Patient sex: M
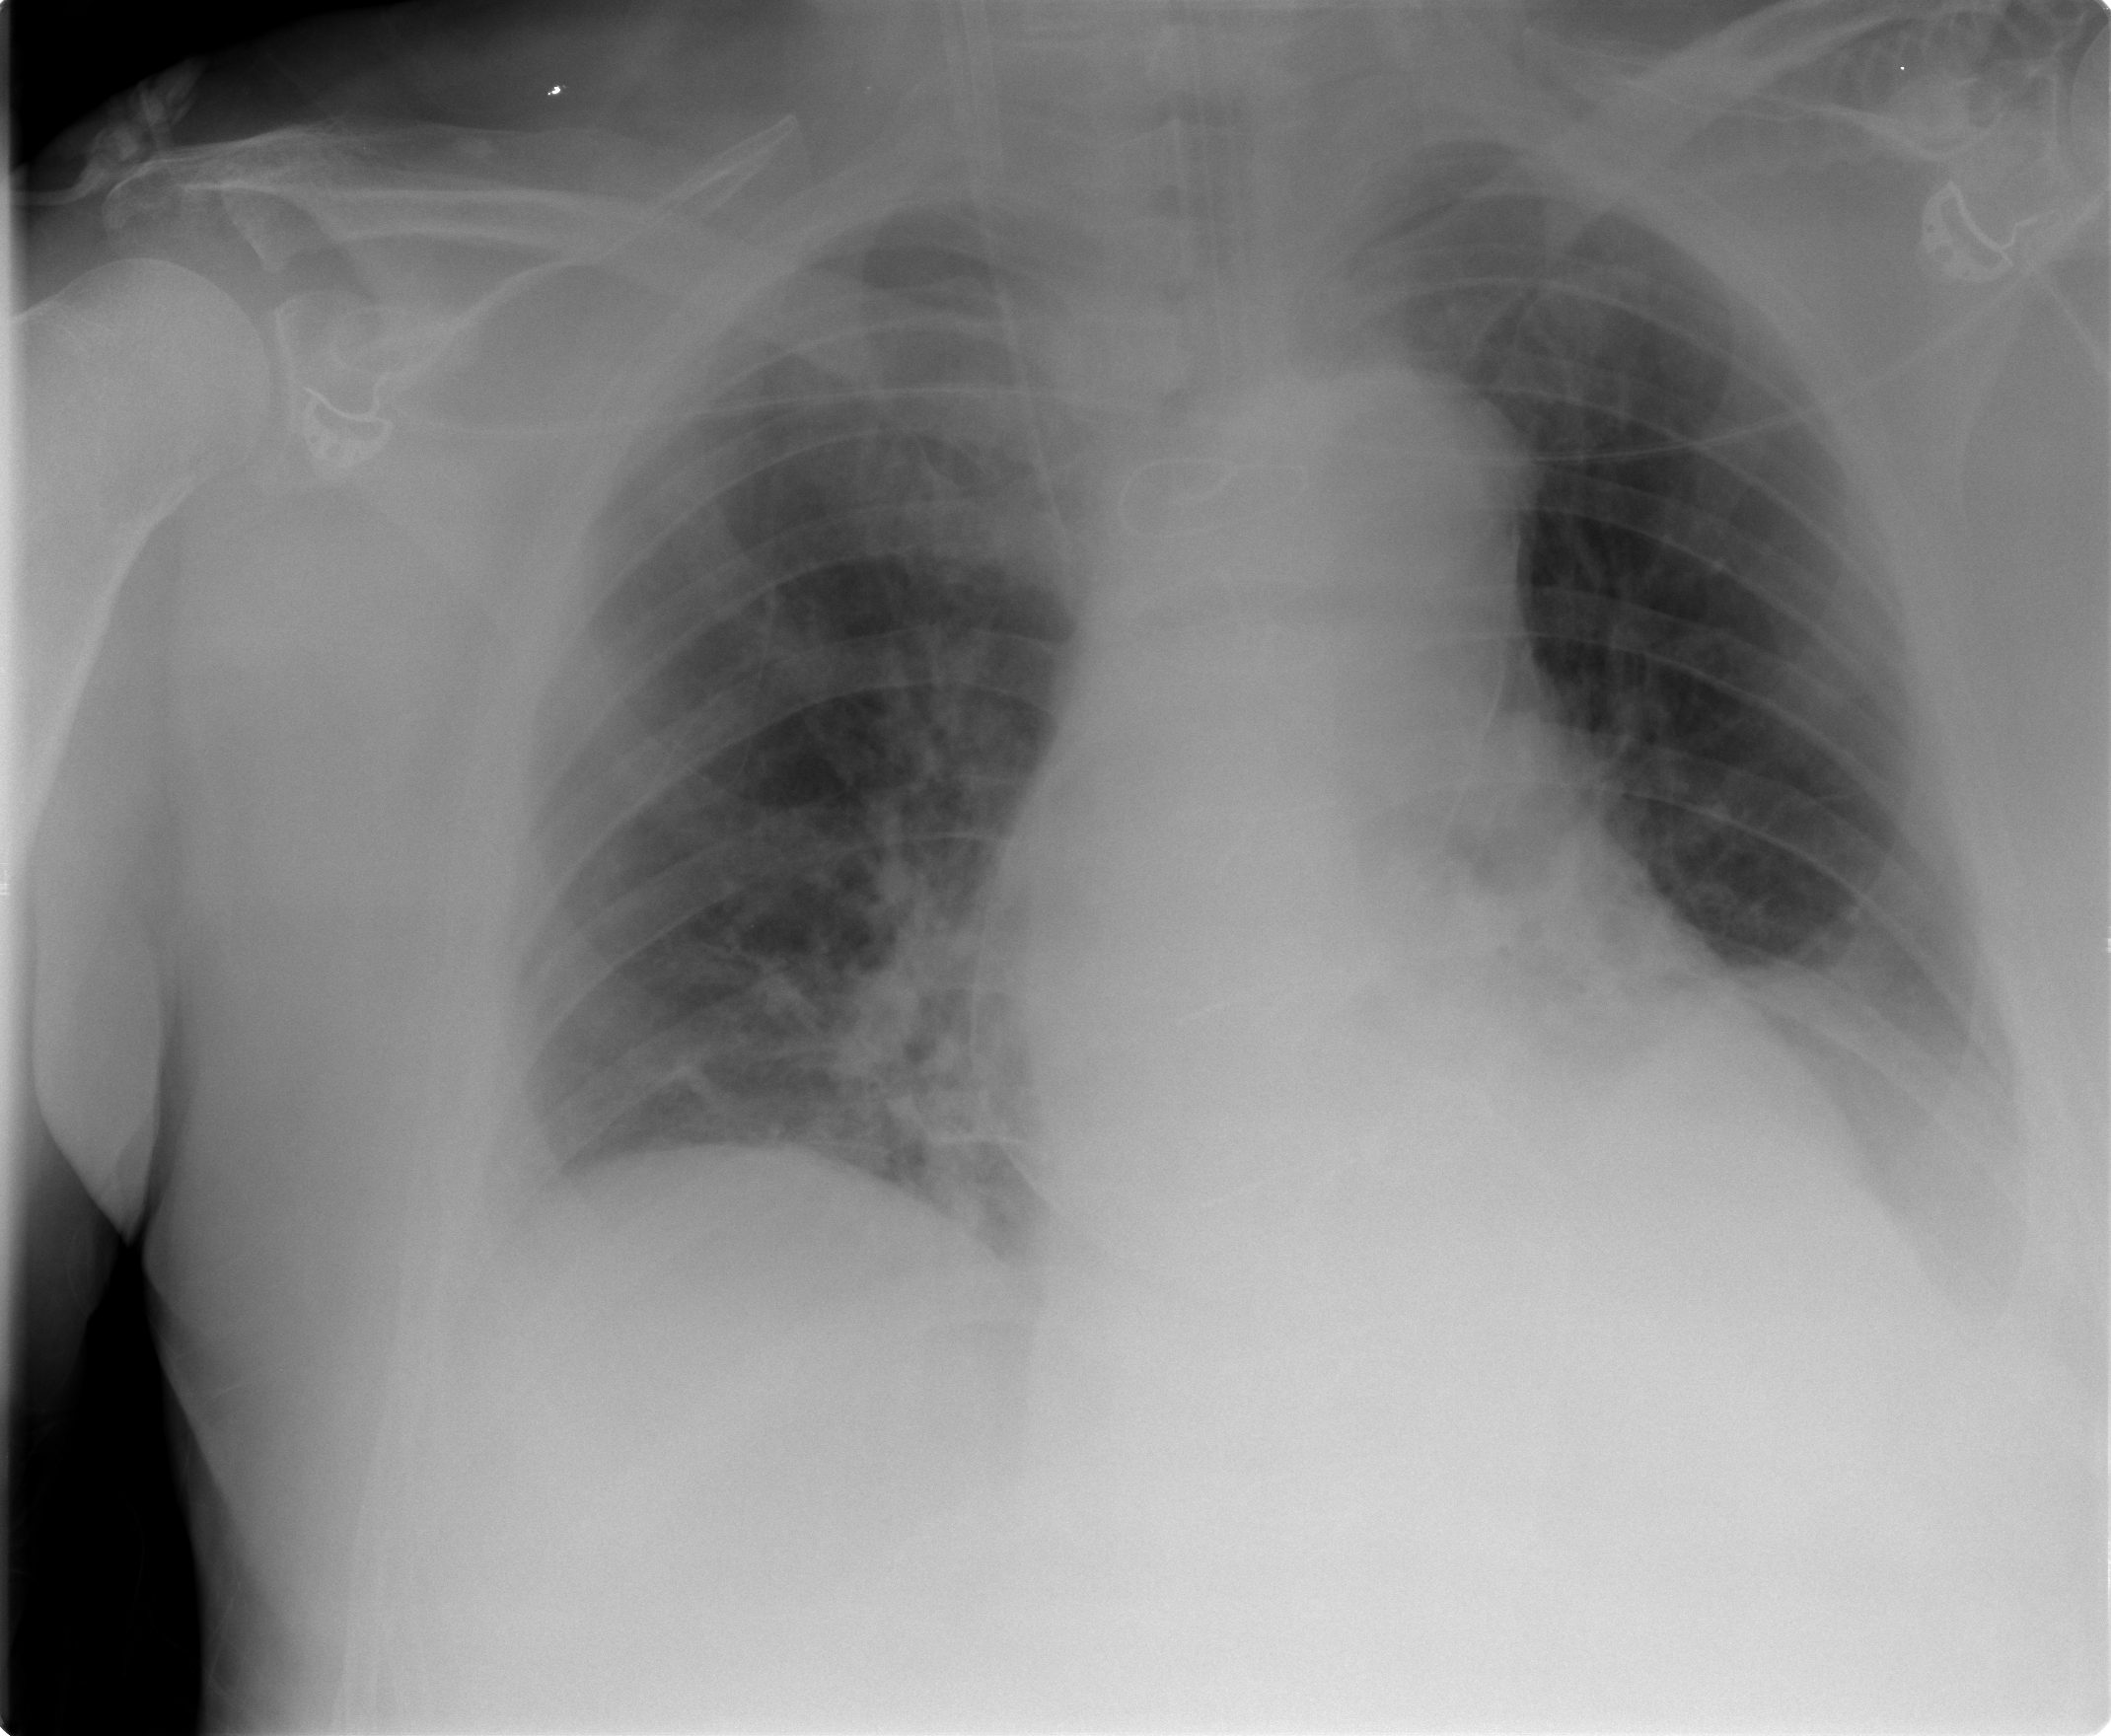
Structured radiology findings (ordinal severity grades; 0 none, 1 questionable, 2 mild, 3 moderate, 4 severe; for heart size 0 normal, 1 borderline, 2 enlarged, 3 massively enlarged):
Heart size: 1
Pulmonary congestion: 2
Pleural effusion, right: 1
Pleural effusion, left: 2
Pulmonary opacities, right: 0
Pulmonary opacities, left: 0
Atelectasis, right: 1
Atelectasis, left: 2